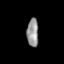
Tissue: prostate
Cell type: T cells
Senescence score: 0.698
Nuclear area (px): 318
Mean DAPI intensity: 149.836